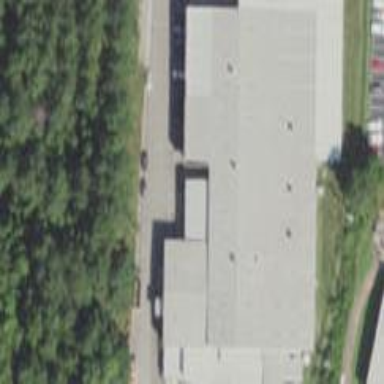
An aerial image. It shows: Building.